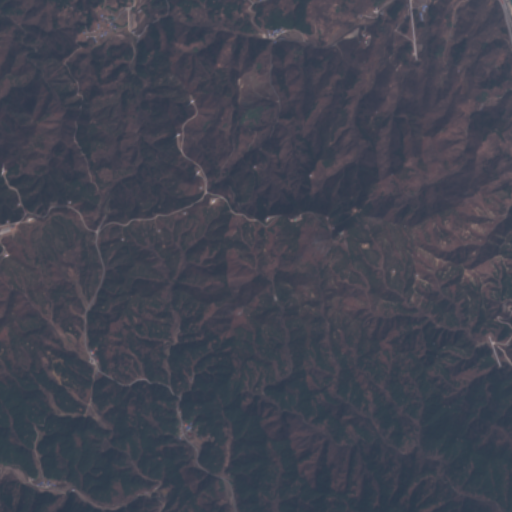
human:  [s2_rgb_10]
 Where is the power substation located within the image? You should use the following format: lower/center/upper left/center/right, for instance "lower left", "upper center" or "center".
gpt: The power substation is located in the center left of the image.
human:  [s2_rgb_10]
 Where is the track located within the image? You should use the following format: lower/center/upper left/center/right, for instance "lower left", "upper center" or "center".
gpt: There is no track in the image.